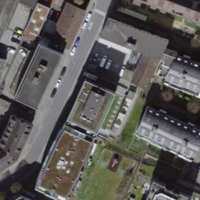
EUNIS habitat code: 54
Species observed at this site:
Lamium galeobdolon
Anthophora plumipes
Aegopodium podagraria
Prunus padus